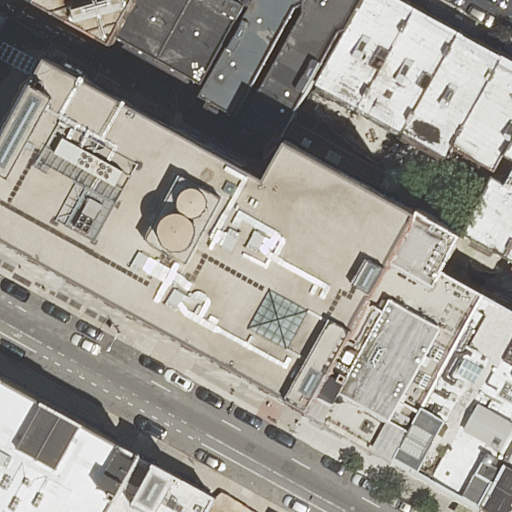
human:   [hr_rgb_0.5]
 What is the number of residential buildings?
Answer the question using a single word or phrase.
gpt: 14

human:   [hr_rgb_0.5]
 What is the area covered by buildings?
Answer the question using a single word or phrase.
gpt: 8913m2

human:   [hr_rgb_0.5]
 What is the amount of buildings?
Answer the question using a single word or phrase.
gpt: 15

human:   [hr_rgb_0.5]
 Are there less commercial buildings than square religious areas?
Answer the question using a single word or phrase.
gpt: no

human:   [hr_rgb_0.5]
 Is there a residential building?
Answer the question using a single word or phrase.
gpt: yes

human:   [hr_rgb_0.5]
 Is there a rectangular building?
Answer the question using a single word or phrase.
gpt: yes

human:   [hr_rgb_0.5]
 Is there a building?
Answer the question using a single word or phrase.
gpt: yes

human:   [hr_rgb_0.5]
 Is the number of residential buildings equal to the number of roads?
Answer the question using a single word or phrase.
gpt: no

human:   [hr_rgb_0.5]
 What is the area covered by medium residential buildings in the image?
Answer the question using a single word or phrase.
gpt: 2261m2

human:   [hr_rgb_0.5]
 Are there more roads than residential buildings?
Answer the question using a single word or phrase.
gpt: no

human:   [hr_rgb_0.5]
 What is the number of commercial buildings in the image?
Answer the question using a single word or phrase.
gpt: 0

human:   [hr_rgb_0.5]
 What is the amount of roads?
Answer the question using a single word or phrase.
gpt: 1

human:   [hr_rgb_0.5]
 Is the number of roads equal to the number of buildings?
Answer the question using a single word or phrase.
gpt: no

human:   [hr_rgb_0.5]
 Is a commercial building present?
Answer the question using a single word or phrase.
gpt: no

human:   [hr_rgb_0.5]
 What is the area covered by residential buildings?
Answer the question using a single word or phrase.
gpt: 8708m2

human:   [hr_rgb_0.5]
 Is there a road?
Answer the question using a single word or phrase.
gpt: yes

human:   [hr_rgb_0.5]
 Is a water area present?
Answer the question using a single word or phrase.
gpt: no

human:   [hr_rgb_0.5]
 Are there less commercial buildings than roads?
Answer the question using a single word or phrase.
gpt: yes

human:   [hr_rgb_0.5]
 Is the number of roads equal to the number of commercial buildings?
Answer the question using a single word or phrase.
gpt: no

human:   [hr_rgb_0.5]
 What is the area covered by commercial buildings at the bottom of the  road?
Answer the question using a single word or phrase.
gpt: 0m2

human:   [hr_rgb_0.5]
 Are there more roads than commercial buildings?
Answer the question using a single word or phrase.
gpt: yes

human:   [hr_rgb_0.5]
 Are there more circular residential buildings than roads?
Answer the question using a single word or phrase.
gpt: no

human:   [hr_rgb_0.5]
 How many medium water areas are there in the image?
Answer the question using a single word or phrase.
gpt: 0

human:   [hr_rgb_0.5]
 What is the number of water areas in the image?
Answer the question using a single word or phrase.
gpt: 0

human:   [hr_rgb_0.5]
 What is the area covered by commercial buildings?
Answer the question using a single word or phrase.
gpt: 0m2

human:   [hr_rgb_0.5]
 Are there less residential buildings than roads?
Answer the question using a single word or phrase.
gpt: no

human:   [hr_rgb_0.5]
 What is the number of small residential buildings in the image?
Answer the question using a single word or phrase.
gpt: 1

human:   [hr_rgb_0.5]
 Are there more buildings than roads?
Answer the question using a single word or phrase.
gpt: yes

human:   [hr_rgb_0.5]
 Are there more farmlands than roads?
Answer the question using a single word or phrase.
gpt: no

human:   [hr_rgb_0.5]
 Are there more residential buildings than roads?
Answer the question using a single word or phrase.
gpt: yes

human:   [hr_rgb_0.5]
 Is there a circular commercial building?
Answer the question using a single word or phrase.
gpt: no

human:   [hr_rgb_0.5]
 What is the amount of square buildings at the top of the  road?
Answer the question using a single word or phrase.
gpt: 0

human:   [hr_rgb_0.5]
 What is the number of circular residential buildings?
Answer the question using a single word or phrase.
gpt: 0

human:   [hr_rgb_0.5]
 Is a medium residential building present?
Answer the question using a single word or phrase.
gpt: yes

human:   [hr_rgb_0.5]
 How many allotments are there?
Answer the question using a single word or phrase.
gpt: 0

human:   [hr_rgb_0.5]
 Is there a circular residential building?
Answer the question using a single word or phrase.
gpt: no

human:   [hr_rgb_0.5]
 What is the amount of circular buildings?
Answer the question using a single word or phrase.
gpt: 0

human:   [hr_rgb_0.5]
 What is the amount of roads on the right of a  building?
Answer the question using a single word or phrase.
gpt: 0

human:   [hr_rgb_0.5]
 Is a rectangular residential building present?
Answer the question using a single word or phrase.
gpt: yes

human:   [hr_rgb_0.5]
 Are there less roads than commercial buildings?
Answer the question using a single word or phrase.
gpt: no

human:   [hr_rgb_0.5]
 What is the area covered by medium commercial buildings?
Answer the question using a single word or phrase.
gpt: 0m2

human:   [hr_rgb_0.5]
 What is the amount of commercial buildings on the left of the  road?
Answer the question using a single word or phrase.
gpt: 0

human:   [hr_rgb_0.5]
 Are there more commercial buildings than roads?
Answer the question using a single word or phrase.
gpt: no

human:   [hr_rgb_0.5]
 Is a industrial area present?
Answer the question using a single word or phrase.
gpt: no

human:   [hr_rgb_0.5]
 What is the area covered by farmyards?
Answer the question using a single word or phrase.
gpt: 0m2

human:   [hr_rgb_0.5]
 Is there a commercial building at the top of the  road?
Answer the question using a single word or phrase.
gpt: no

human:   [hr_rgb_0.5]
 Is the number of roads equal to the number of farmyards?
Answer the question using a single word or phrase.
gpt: no

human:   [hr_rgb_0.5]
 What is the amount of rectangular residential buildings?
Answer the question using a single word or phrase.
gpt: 9

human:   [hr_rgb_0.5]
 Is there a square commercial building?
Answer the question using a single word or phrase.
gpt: no

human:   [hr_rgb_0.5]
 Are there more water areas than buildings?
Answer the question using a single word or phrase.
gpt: no

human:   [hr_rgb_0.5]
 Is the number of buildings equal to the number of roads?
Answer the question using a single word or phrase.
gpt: no

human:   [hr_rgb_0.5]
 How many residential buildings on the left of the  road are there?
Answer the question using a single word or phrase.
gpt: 1

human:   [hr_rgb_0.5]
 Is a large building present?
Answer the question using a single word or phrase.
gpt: yes

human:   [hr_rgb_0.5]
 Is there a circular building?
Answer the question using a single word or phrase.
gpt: no

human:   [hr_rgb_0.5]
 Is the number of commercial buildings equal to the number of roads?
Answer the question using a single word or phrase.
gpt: no

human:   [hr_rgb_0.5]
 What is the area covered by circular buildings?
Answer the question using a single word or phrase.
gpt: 0m2

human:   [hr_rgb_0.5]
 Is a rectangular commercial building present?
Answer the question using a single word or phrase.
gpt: no

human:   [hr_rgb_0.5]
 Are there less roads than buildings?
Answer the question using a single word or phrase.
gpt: yes

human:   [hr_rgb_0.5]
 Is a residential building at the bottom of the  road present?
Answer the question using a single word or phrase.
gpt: yes

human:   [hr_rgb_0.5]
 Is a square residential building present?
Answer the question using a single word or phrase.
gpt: no

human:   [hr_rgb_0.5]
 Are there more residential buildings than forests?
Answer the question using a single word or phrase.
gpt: yes

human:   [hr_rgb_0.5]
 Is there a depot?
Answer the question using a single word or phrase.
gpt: no

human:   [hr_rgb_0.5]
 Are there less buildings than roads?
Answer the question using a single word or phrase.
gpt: no

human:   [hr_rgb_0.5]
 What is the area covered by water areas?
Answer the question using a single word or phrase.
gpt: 0m2